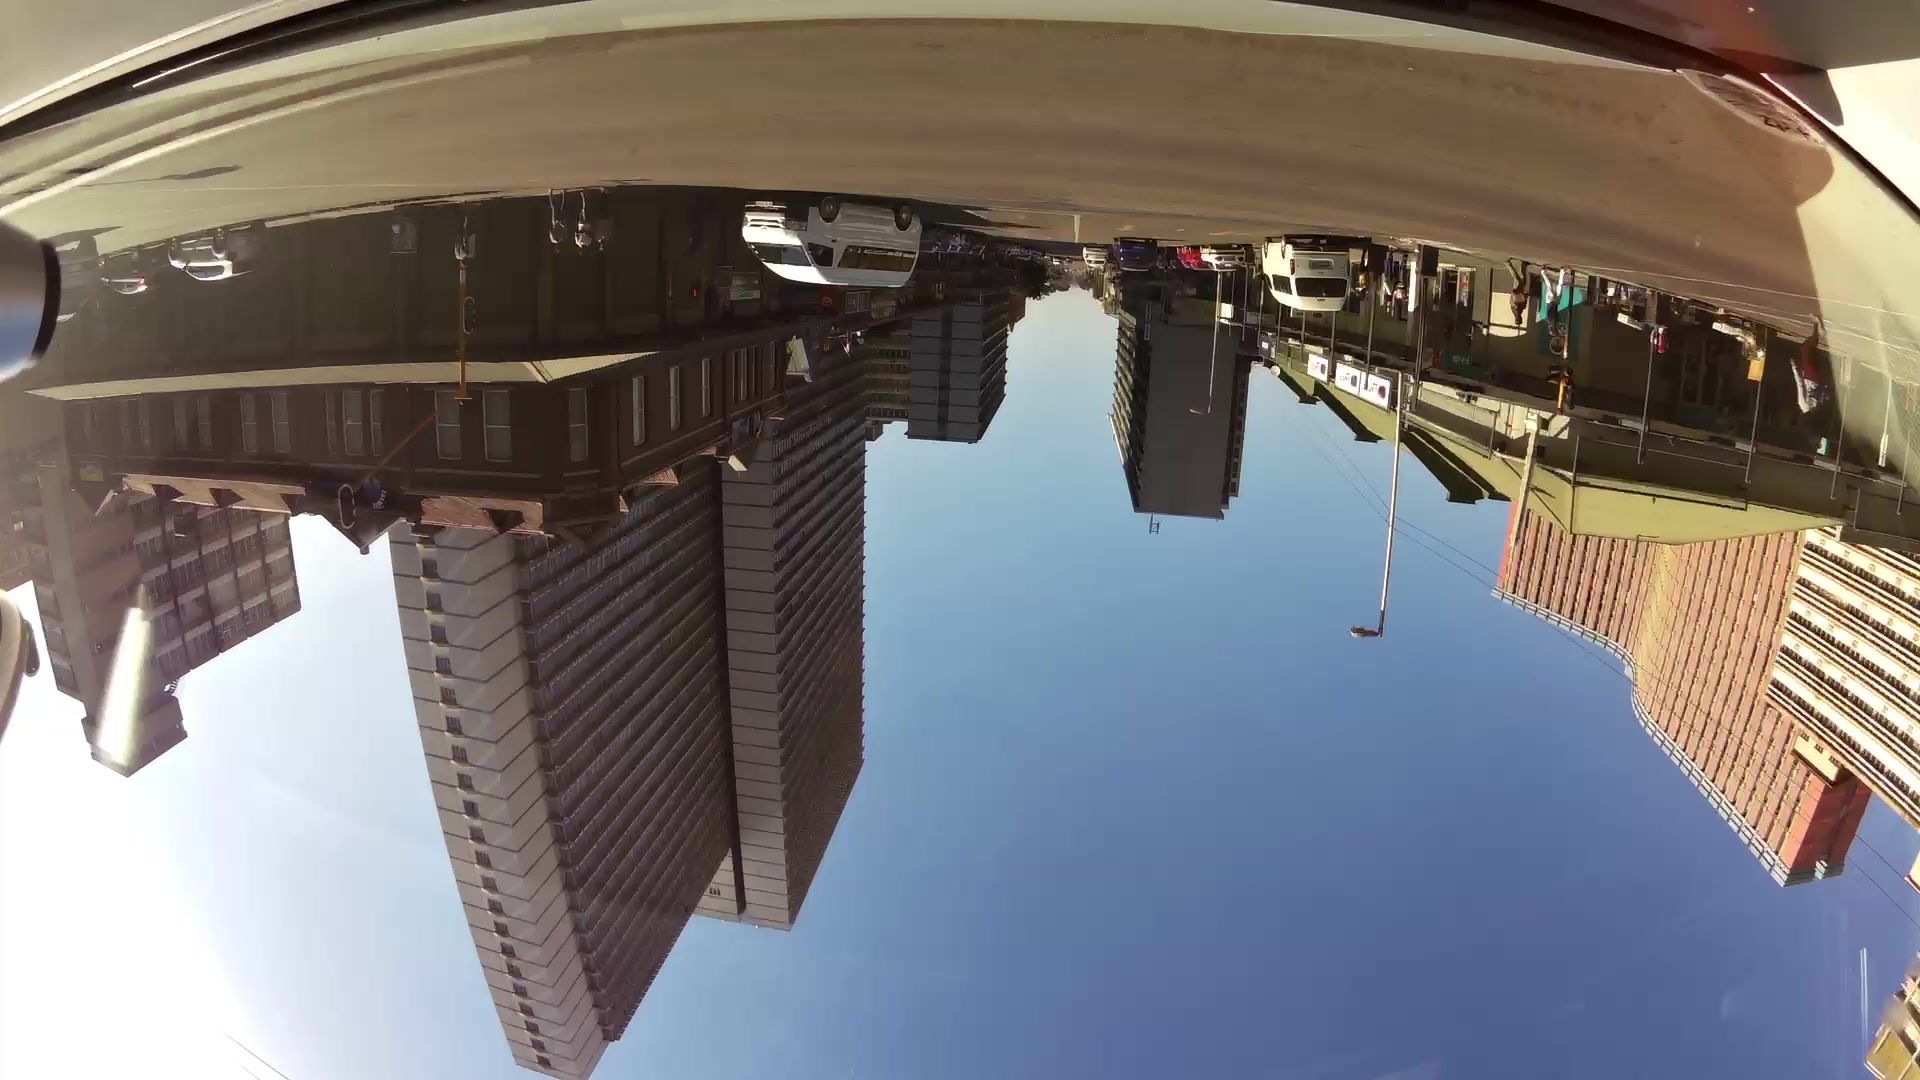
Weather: clear
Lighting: day
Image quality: good
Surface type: walking surface
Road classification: residential
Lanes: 4
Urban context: urban centre
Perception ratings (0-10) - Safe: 1.17, Lively: 5.27, Beautiful: 3.99, Boring: 2.95, Depressing: 1.89, Wealthy: 1.14